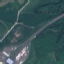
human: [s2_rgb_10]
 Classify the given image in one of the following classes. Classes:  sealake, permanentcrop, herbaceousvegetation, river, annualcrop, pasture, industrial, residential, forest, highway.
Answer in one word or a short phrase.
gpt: Highway